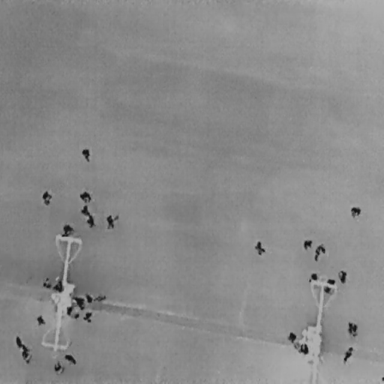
There are 29 People in the infrared image.